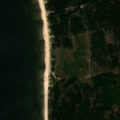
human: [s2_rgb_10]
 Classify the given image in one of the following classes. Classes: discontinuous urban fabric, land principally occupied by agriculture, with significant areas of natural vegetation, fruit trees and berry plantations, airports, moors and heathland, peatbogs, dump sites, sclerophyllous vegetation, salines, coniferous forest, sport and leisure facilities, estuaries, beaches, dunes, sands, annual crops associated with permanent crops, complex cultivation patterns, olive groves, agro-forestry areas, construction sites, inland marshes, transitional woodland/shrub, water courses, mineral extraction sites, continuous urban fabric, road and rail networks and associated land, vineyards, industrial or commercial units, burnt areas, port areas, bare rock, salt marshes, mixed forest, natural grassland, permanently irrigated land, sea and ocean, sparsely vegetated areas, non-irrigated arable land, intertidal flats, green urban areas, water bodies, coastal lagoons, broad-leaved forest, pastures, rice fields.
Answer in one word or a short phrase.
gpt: land principally occupied by agriculture, with significant areas of natural vegetation, broad-leaved forest, mixed forest, natural grassland, transitional woodland/shrub, beaches, dunes, sands, sea and ocean